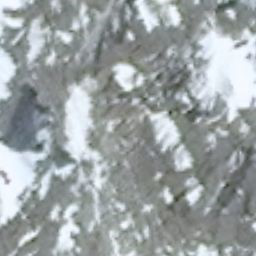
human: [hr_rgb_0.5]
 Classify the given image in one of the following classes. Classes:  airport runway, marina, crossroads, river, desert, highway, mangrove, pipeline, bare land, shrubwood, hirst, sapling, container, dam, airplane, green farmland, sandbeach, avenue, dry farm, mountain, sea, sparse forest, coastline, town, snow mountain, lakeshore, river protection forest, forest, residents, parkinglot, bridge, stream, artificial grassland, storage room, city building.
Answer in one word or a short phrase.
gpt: snow mountain